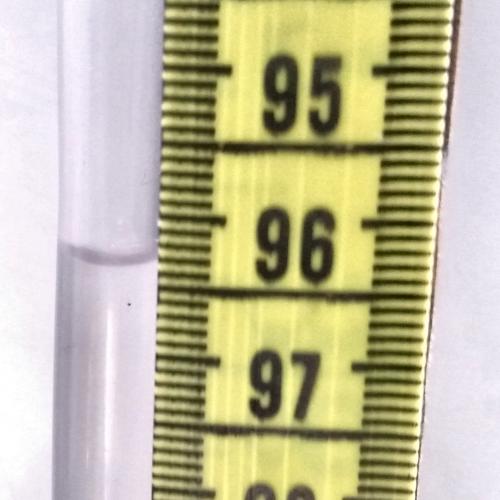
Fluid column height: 96.3 cm